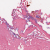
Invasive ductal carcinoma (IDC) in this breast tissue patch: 0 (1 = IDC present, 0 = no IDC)